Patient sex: M
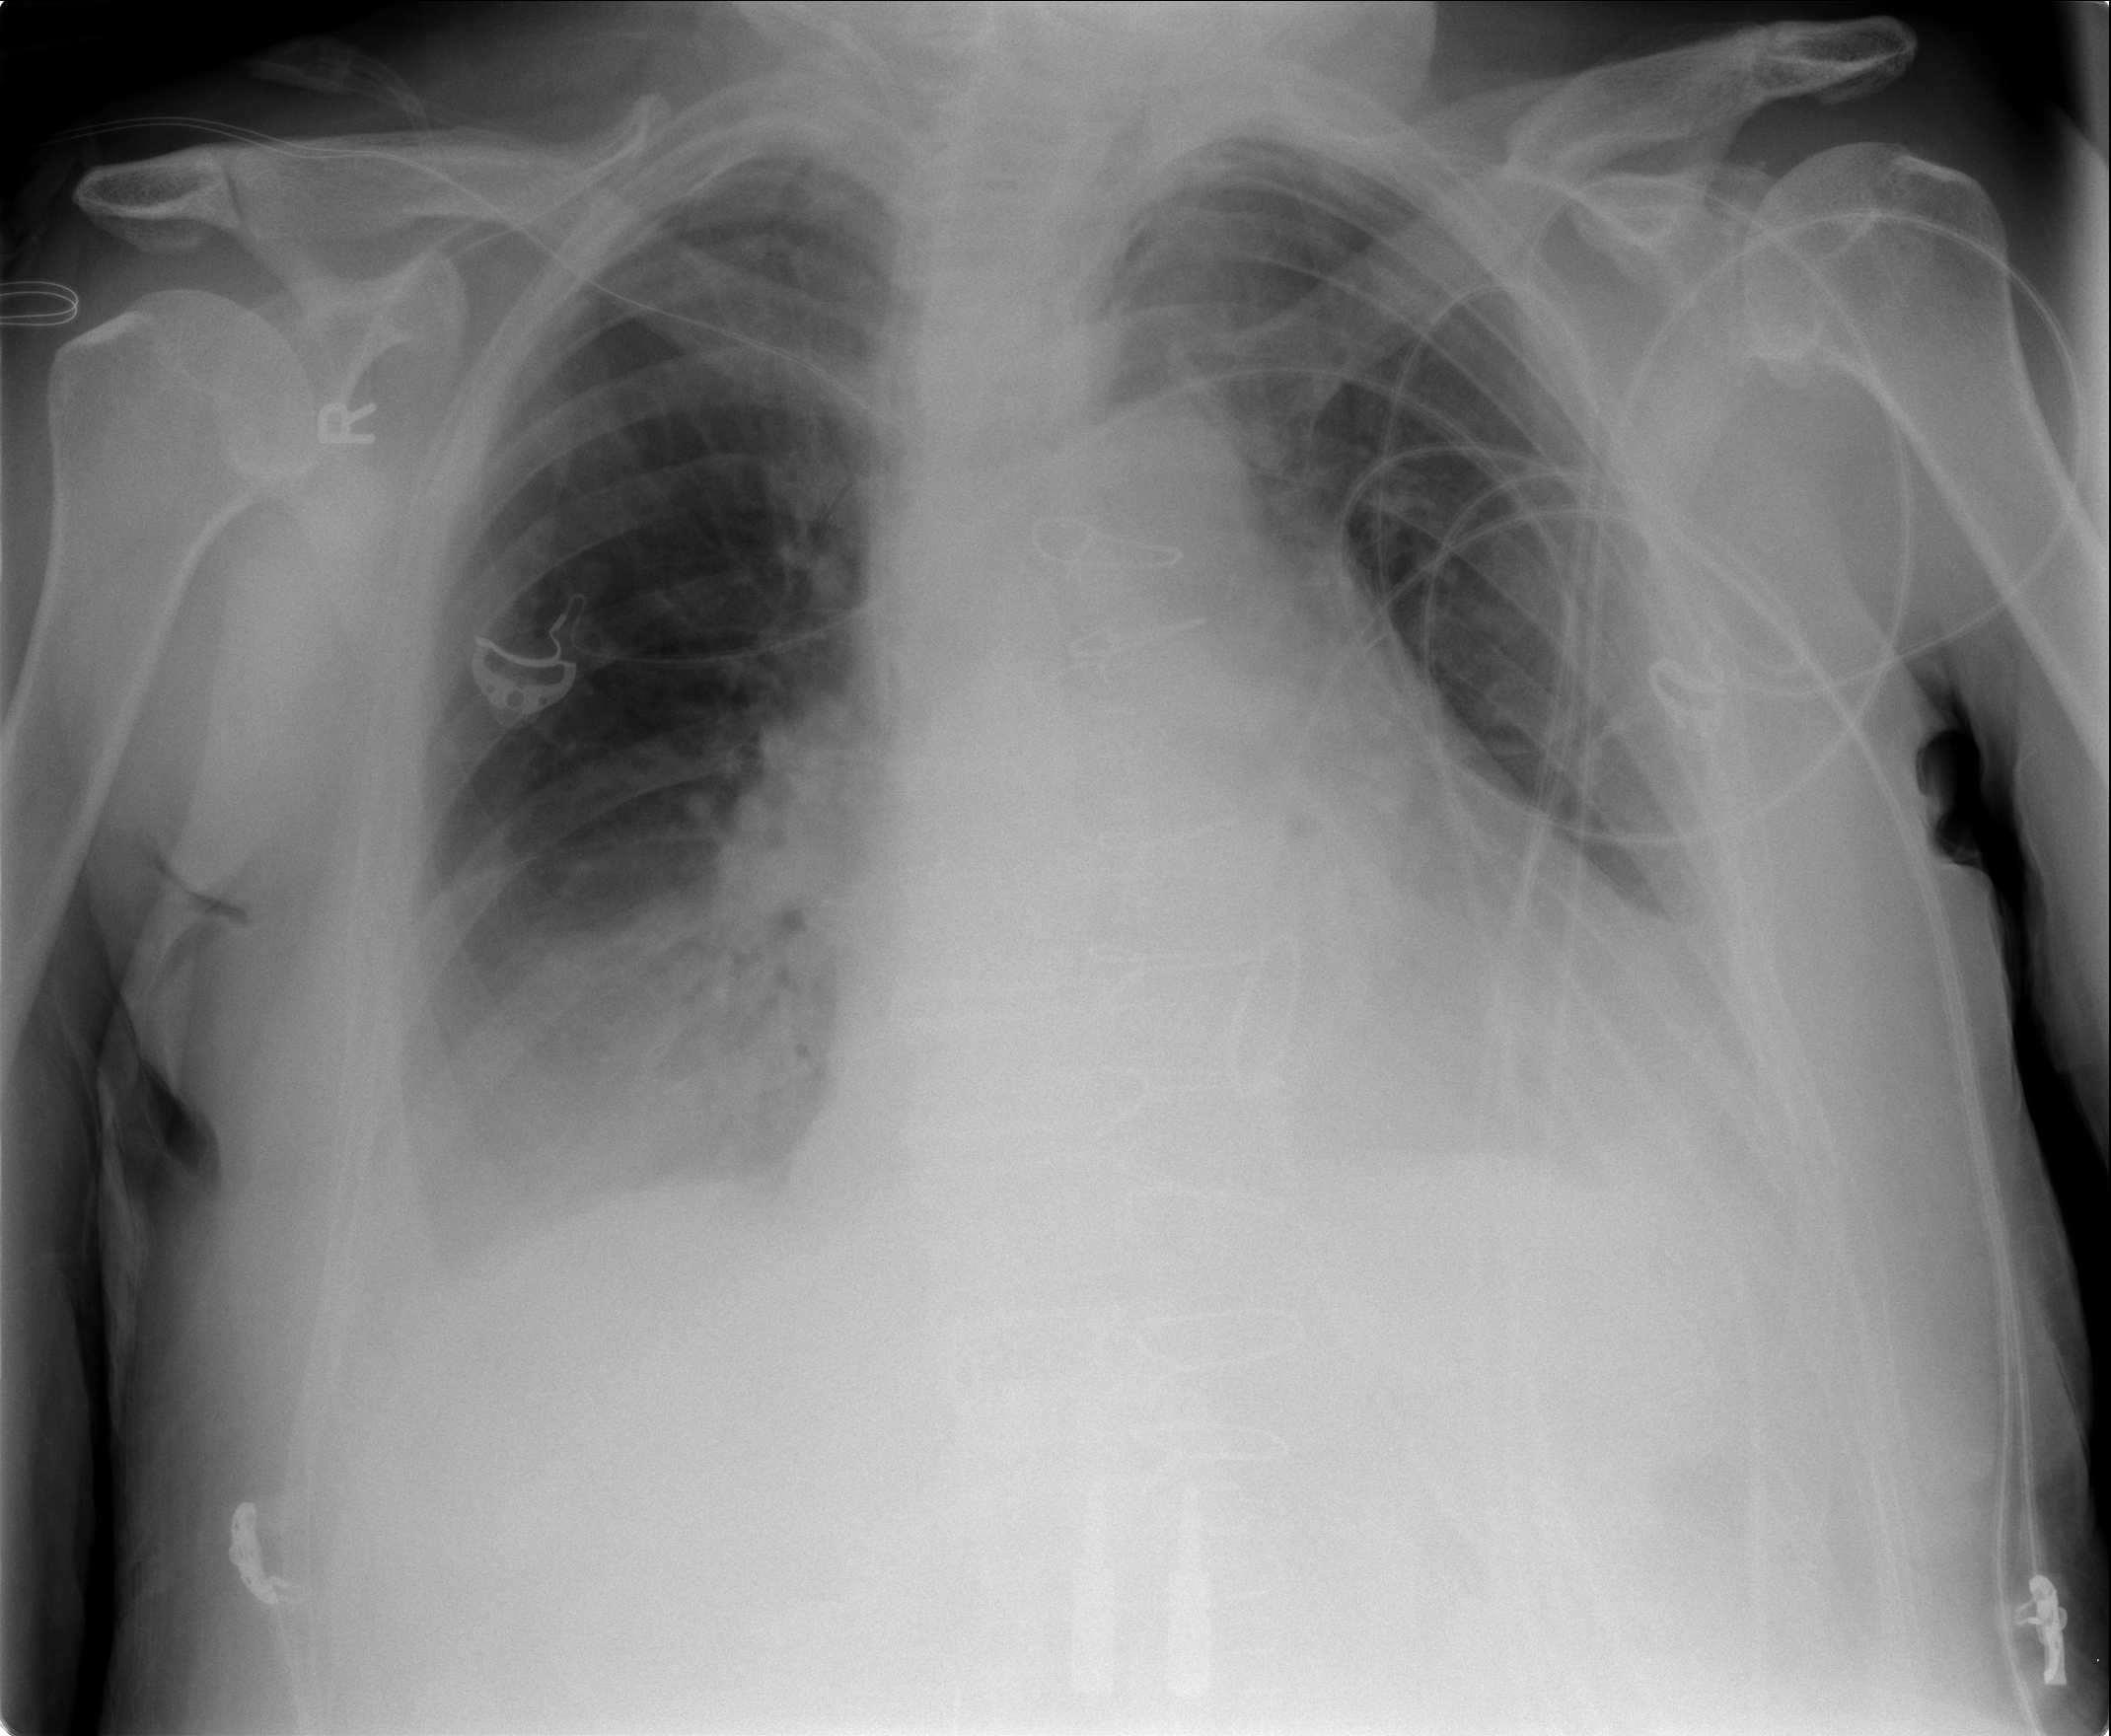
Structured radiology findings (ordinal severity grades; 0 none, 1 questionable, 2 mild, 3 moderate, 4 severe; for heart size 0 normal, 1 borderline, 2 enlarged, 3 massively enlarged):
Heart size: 2
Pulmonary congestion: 2
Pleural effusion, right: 3
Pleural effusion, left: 2
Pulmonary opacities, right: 2
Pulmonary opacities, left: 0
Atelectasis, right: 2
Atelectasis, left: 2